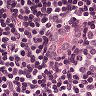
Metastatic tissue present: no